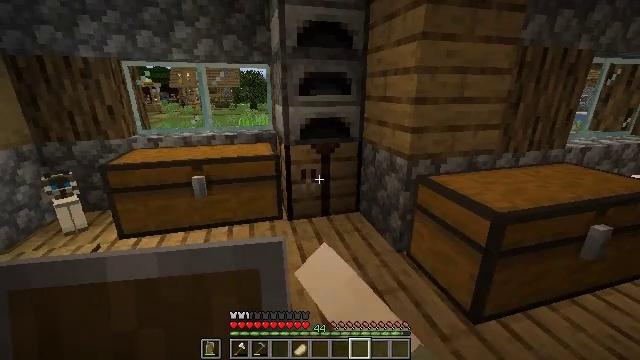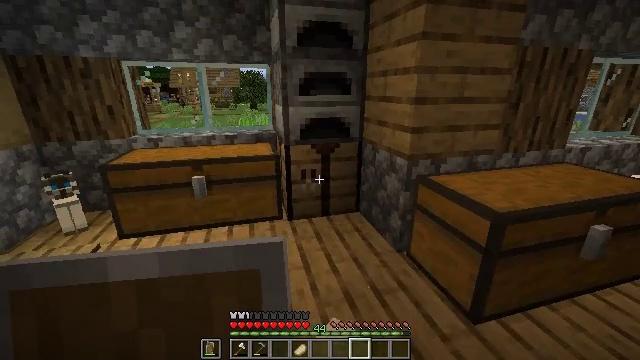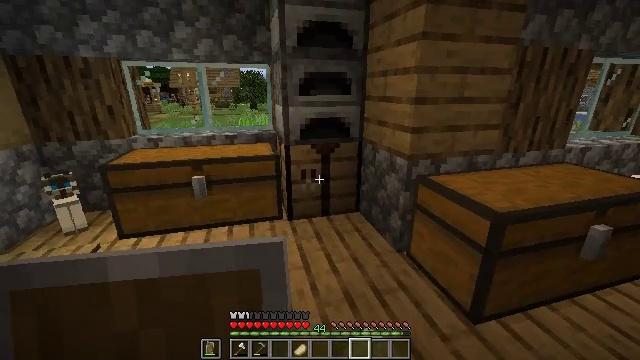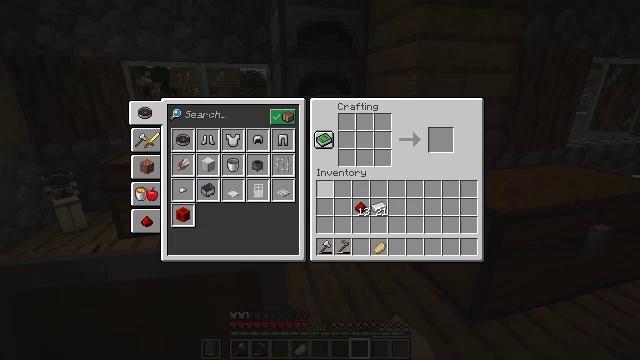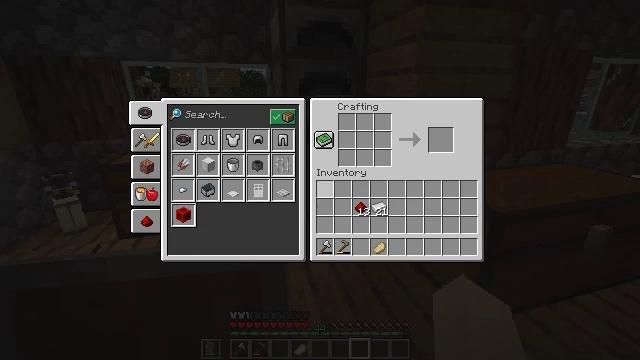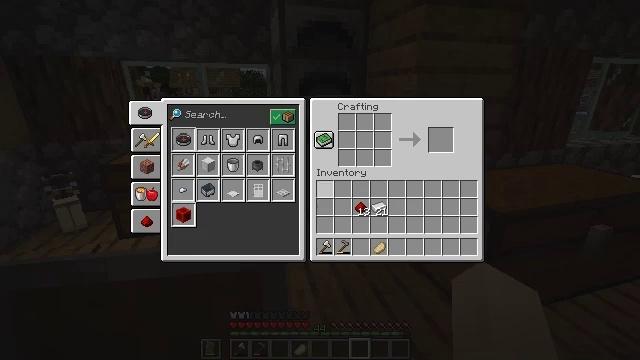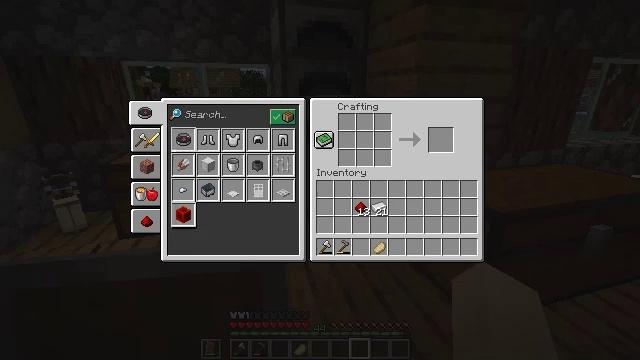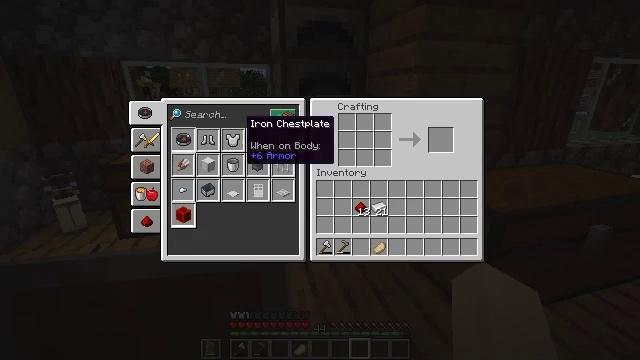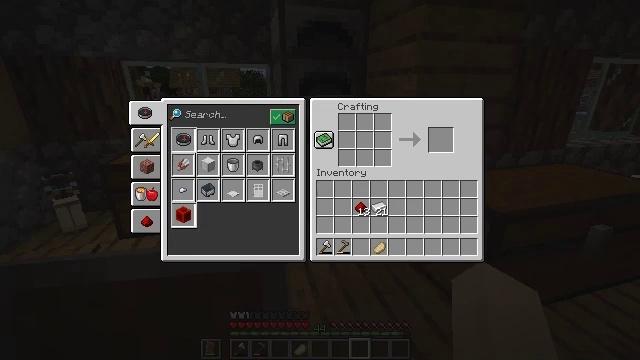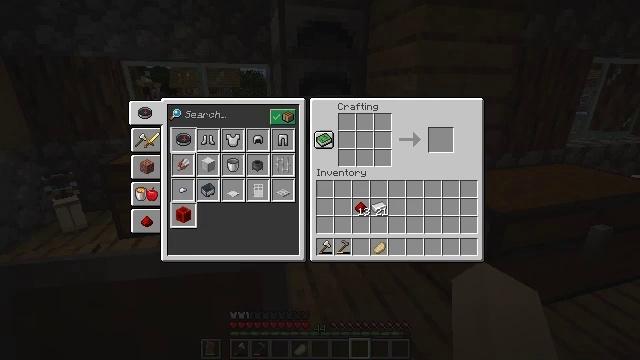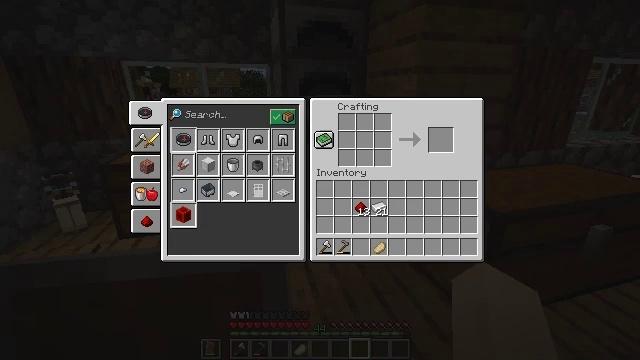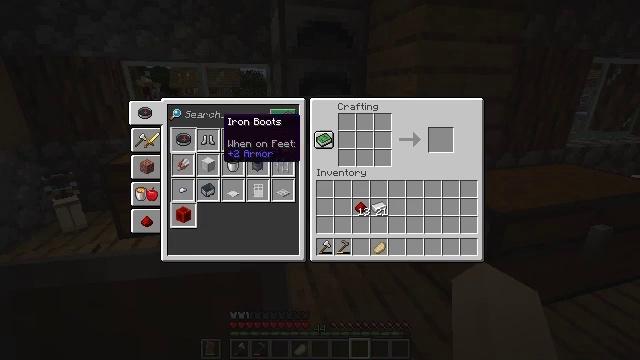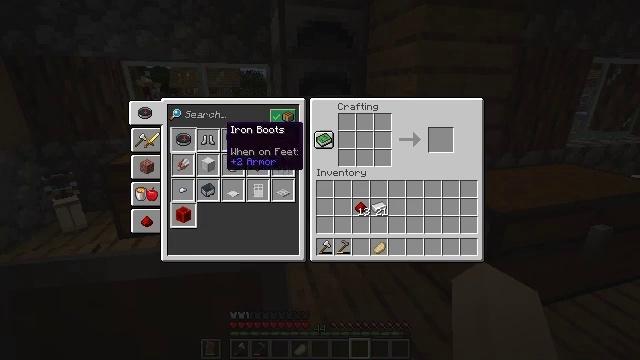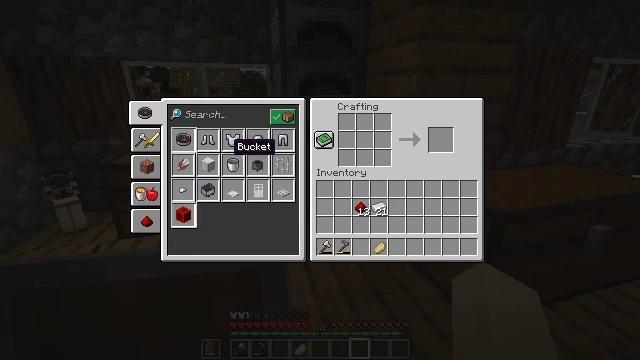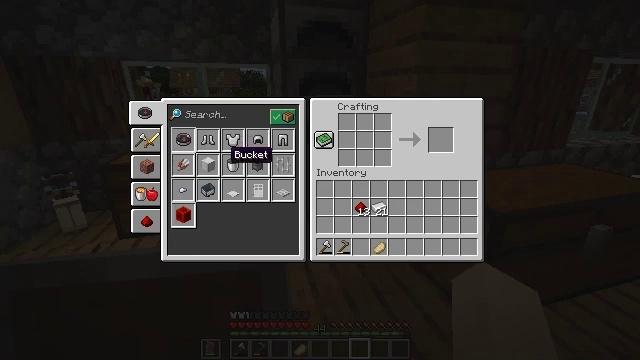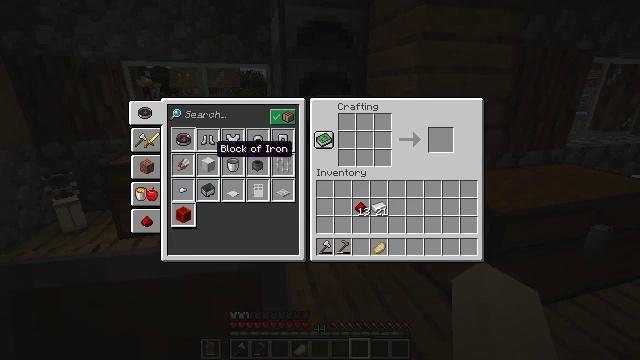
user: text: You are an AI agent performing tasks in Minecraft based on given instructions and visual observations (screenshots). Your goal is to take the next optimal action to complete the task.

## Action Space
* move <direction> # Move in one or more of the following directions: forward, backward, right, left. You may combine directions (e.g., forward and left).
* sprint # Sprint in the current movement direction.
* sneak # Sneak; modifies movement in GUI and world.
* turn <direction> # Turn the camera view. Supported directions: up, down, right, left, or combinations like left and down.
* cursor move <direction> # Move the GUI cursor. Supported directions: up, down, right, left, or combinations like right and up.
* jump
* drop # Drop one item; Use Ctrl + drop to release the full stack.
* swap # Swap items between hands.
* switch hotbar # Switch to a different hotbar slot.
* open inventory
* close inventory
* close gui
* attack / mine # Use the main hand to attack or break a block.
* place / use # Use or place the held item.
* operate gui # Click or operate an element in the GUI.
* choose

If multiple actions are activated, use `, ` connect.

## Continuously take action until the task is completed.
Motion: motion action
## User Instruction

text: Create a compass using the crafting table.
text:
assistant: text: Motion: use / place
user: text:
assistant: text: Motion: no_op
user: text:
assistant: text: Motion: open gui
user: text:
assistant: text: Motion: no_op
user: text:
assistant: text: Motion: no_op
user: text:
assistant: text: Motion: cursor move left and up
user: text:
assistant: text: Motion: cursor move left and up
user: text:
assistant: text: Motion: cursor move left and up
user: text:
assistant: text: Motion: no_op
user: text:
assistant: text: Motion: no_op
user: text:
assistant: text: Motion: no_op
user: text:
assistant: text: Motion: cursor move down
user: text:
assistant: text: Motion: cursor move right and down
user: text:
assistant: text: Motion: cursor move down
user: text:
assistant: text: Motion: cursor move left
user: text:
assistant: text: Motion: cursor move left and up
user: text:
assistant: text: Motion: no_op
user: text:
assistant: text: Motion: no_op
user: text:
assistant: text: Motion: no_op
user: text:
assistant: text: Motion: operate gui
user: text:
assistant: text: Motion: operate gui
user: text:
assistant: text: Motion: operate gui
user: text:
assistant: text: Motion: cursor move right
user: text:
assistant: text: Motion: cursor move right
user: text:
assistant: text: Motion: cursor move right
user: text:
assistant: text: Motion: cursor move right
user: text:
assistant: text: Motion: cursor move right
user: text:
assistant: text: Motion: no_op
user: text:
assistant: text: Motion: no_op
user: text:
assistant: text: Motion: no_op